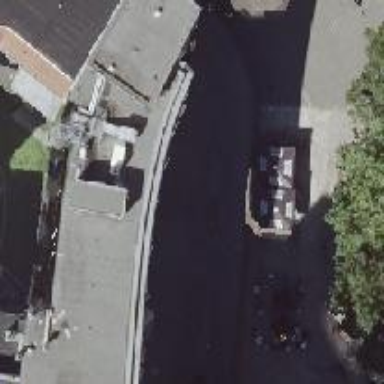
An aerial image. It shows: Beauty shop.